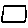
Label: square